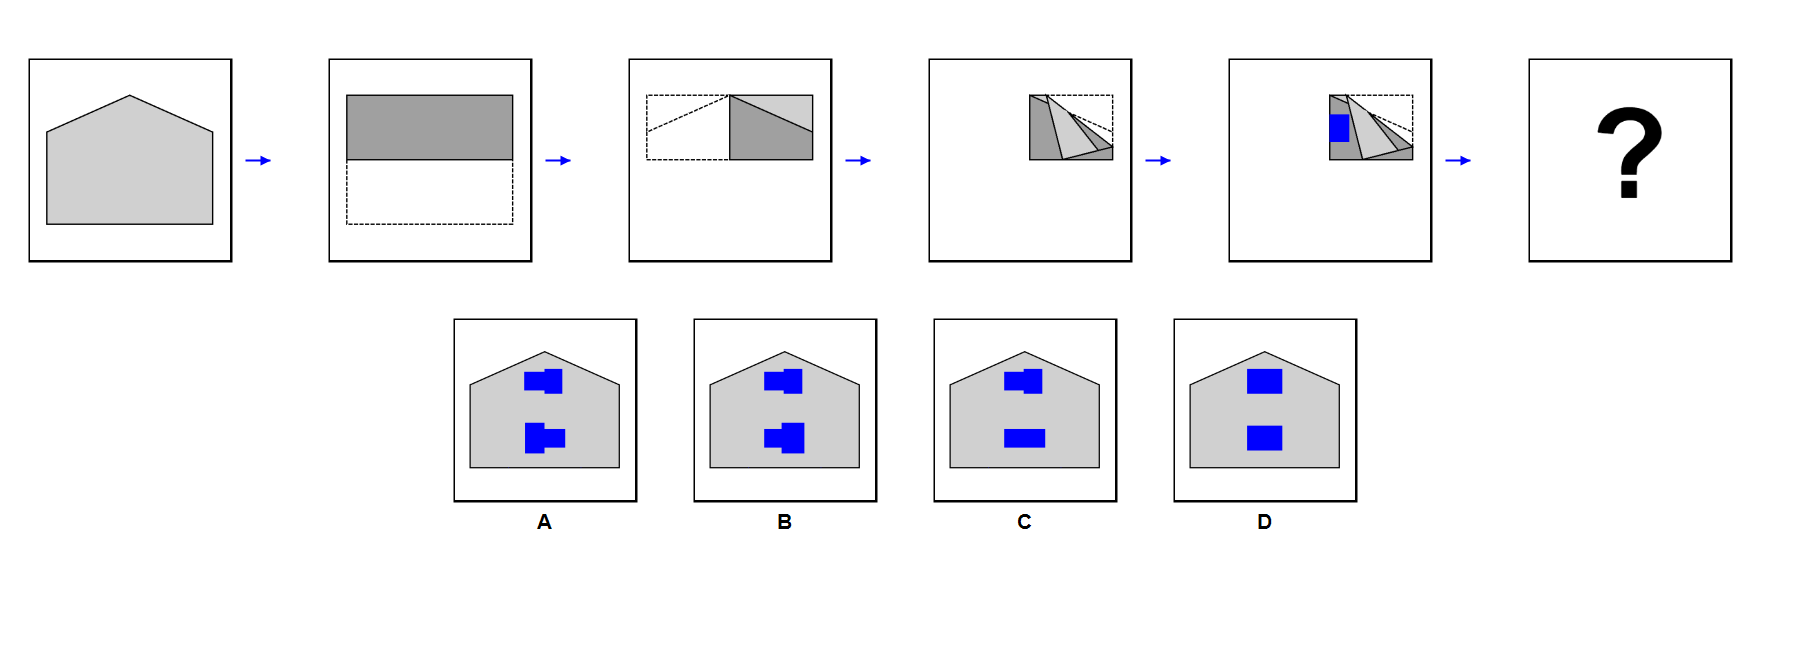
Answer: D